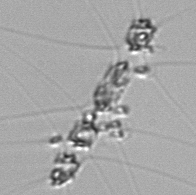
Label: Chaetoceros_didymus_TAG_external_flagellate